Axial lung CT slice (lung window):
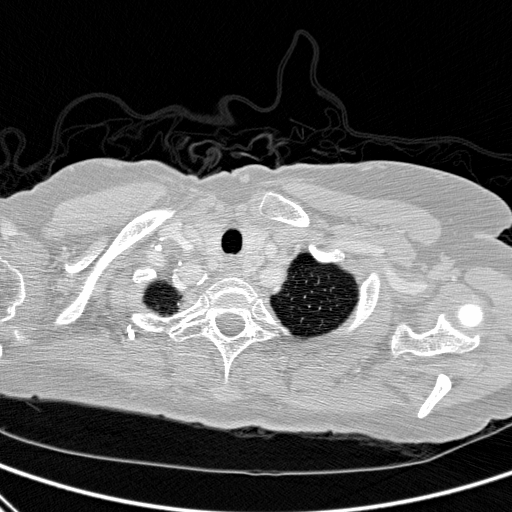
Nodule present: no